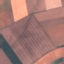
Label: AnnualCrop